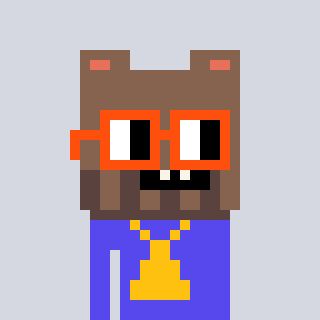
a pixel art character with square orange glasses, a bear-shaped head and a computerblue-colored body on a cool background